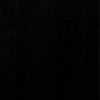
Label: dusty